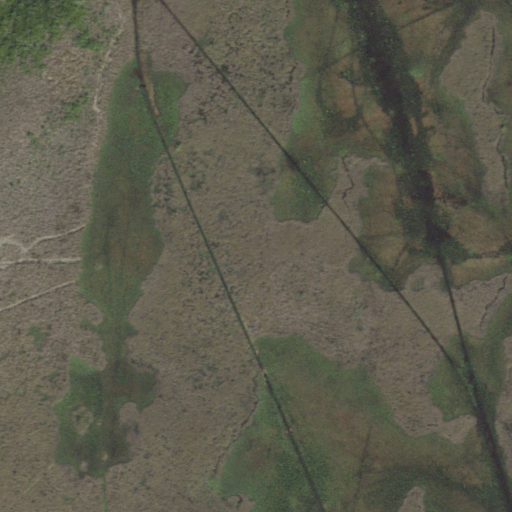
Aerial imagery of island in Florida named Big Hammock containing herbaceous wetlands and woody wetlands